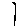
Label: tree